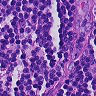
Metastatic tissue present: no